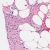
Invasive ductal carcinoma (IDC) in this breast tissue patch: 0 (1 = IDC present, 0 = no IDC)